Question: I have 4 grid tables. They use the same modal. I cannot use the same store as each grid has to send a parameter value to get the data from db. So, what's happening is I ended up making 4 different stores and then when I load my application, it lags because it waits to load all the 4 stores. this is my grid.. so I have 3 more grids like this
'''
this.grid1 =Ext.create('Ext.grid.Panel',{
title:'GridView App', store: store, loadMask:true,
columns:[
{ header:'Q1', sortable:true, dataIndex:'Q1', flex:1,},
{ header:'Q2', sortable:true, dataIndex:'Q2', flex:1,},
{ header:'Q3', sortable:true, dataIndex:'Q3', flex:1,},
{ header:'Q4', sortable:true, dataIndex:'Q4', flex:1,}
'''
and this is my store1... and similarly I have 3 more stores like this each with parameter Q2, Q3, Q4 respectively
'''
var store1 =Ext.create('Ext.data.JsonStore',{
storeId:'myData', scope:this,
fields:[
{ name:'Q1', type:'int'},
{ name:'Q2', type:'int'},
{ name:'Q3', type:'int'},
{ name:'Q4', type:'int'}
],
sorters:[{ property:'Q1', direct:'ASC'}],
proxy:{
type:'ajax',
url:'GridView/writeRecord',
extraParams: { ID: Q1 },
reader: newExt.data.JsonReader({
root:'myTable',
totalProperty:'count'
})
}
});
'''
Is there a faster/better way to implement it than the way that I have?
UPDATE -

SECOND UPDATE -
Here is my layout for the whole application... my rightcontainer is disabled at first and contains the actual grids and forms, and click on the item on tab enables the rightcontainer and loads all the grid.
'''
Ext.define('ExtjsApp.app1.appPanel', {
extend: 'Ext.panel.Panel',
alias: 'widget.mypanel',
layout: {
type: 'vbox',
align: 'stretch'
},
scope: this,
titleAlign: 'center',
minWidth: 900,
bodyPadding: 10,
requires: [],
items: [],
constructor: function () {
this.callParent(arguments);
this.regForm = Ext.create('ExtjsApp.app1.RegForm', {});
leftTreeStore = Ext.create('Ext.data.TreeStore', {
scope: this,
storeId: 'leftTreeStore',
fields: [
{ name: 'text', type: 'string' },
{ name: 'dataId', type: 'string' },
{ name: 'listName', type: 'string' },
{ name: 'leaf', type: 'bool' }
],
root: { expanded: true },
proxy: {
type: 'ajax',
url: 'app1/getRecords',
extraParams: { organization: 'GOOGLE' },
reader: { type: 'json' }
},
autoLoad: true,
expanded: true,
autoSync: true,
listeners: {
}
});
allRecordsStore = Ext.create('Ext.data.TreeStore', {
id: 'allRecordsStore',
autoLoad: false,
autoSync: false,
scope: this,
fields: [
{ name: 'text', type: 'string' },
{ name: 'dataId', type: 'string' },
{ name: 'listName', type: 'string' },
{ name: 'leaf', type: 'bool' }
],
root: { expanded: true },
proxy: {
type: 'ajax',
url: 'app1/getRecords',
extraParams: { organization: 'GOOGLE' },
reader: { type: 'json' }
}
});
this.currentMonthsTree = Ext.create('Ext.tree.TreePanel', {
scope: this,
title: 'Current 12 Months',
titleAlign: 'center',
tabIndex: 0,
height: 500,
flex: 1,
rootVisible: false,
store: leftTreeStore,
id: 'currentMonthsTree',
useArrows: true,
hideHeaders: true,
columns: [
{
xtype: 'treecolumn',
id: 'ID',
dataIndex: 'text',
flex: 1
}
],
viewConfig: {
plugins: {
ptype: 'treeviewdragdrop',
enableDrop: false,
appendOnly: false,
enableDrag: false
},
listeners: {
itemclick: function (view, rec, item) {
if (rec.isLeaf()) {
alert('isLeaf');
}
else if (!rec.isLeaf()) {
alert('isNotLeaf');
}
}
},
allowCopy: true,
copy: true
}
});
this.currentMonthsTree.on('selectionchange', function (selected) {
FnDisplayRecord(selected.selected.items[0]);
});
this.allRecordsTree = Ext.create('Ext.tree.TreePanel', {
scope: this,
title: 'All Records',
titleAlign: 'center',
flex: 1,
tabIndex: 1,
rootVisible: false,
store: allRecordsStore,
id: 'allRecordsTree',
useArrows: true,
hideHeaders: true,
columns: [
{
xtype: 'treecolumn',
id: 'ID',
dataIndex: 'text',
flex: 1
}
],
viewConfig: {
plugins: {
ptype: 'treeviewdragdrop',
enableDrop: false,
enableDrag: false,
appendOnly: false
},
listeners: {
itemclick: function (view, rec, item) {
if (rec.isLeaf()) {
alert('isLeaf');
}
else if (!rec.isLeaf()) {
alert('isNotLeaf');
}
}
},
allowCopy: true,
copy: true
}
});
this.allRecordsTree.on('selectionchange', function (selected) {
FnDisplayRecord(selected.selected.items[0]);
//alert('Hello');
});
function FnClearValues() {
//Clear All Values
alert('ClearALLValues');
}
function FnSetValues(myObj) {
//I set all my form values using Ext.getCmp
Ext.getCmp('Textl').setValue(myObj.Text1);
}
function FnDisplayRecord(row) {
if (row.get('leaf') == true) {
console.log(row.data.dataId);
var tempID = row.data.dataId;
Ext.getCmp('rightContainer').setLoading(true, true);
Ext.getCmp('requisitionPOGridPanel').store.loadData([], false);
Ext.Ajax.request({
method: 'GET',
url: 'app1/getRecord',
headers: { 'Content-Type': 'application/json' },
dataType: 'json',
params: {
ID: tempID
},
success: function (response) {
Ext.getCmp('rightContainer').setLoading(false, false);
myObj = Ext.JSON.decode(response.responseText);
if (AsbestosObj.DateIssued != '') {
FnSetValues(AsbestosObj);
Ext.getCmp('GridPanel').store.load({ params: { ID: tempID} });
Ext.getCmp('Grid1').store.load({ params: { ID: tempID, qID: 'Q01'} });
Ext.getCmp('Grid2').store.load({ params: { ID: tempID, qID: 'Q02'} });
Ext.getCmp('Grid3').store.load({ params: { ID: tempID, qID: 'Q03'} });
Ext.getCmp('Grid4').store.load({ params: { ID: tempID, qID: 'Q04'} });
}
else { FnClearValues(); }
},
failure: function () {
Ext.Msg.alert('Message', 'Error');
}
});
}
else if (row.get('leaf') == false) {
FnClearValues();
}
}
this.rightContainer = Ext.create('Ext.form.Panel', {
scope: this,
id: 'rightContainer',
layout: {
type: 'vbox',
align: 'stretch',
pack: 'start'
},
autoScroll: true,
disabled: true,
border: 1,
flex: 1,
items: [
this.regForm
]
});
this.tabContainer = Ext.create('Ext.tab.Panel', {
scope: this,
activeTab: 0,
flex: 0.5,
id: 'tabContainer',
layout: { type: 'vbox', align: 'stretch' },
plain: true,
listeners: {
tabchange: function (panel, newTab, oldTab) {
Ext.getCmp('rightContainer').disable();
FnClearValues();
var getTabStat = this.getActiveTab();
if (getTabStat.tabIndex == 0) {
Ext.getCmp('currentMonthsTree').store.load();
}
else if (getTabStat.tabIndex == 1) {
Ext.getCmp('allRecordsTree').store.load();
}
}
},
items: [
this.currentMonthsTree, this.allRecordsTree
]
});
this.mainContainer = Ext.create('Ext.container.Container', {
scope: this,
bodyPadding: 10,
title: 'MAIN',
layout: {
type: 'hbox',
align: 'stretch'
},
flex: 1,
items: [
this.tabContainer,
{ xtype: 'splitter', width: 5, animate: true },
this.rightContainer
]
});
this.add(this.mainContainer);
},
loadingOn: function () {
setTimeout(function () { Ext.getCmp('currentMonthsTree').setLoading(true, true); }, 100);
},
loadingOff: function () {
setTimeout(function () { Ext.getCmp('currentMonthsTree').setLoading(false, false); }, 100);
}
});
'''
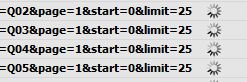
Answer: Please reference my SO question that is very similar: <URL>
Basically, you will want to define all your models as you do normally.
Then you will want to define all the stores for your page as array stores without proxies, like this:
'''
var myStore1 = Ext.create("Ext.data.ArrayStore", {
model: "MyModel1",
data: []
});
var myStore2 = Ext.create("Ext.data.ArrayStore", {
model: "MyModel1",
data: []
});
'''
Then you will want to create a single call to wherever you are getting your data from, you will need to change the server to output all the arrays into an single JSON object, something like this, and for super optimization, make them array arrays, this would be the output I would expect from the server:
'''
{
grid_data_1: [...],
grid_data_2: [...]
}
'''
Then on your webpage after you create all the stores, make a single ajax call to get the data for all four grids:
'''
Ext.Ajax.request({
url: 'url',
method: 'GET',
params: {
...whatever you want
},
success: function (response, opts) {
var result = Ext.decode(response.responseText);
myStore1.loadData(result.grid_data_1);
myStore2.loadData(result.grid_data_2);
...
},
});
'''
This will make it much more efficient, you probably don't need to use array arrays in your case because there is only 5 rows per grid, but optimizing 4 ajax calls into one should have a large impact.